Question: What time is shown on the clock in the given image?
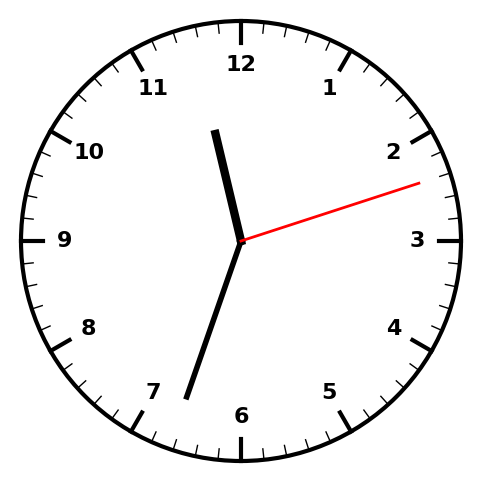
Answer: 11:33:12